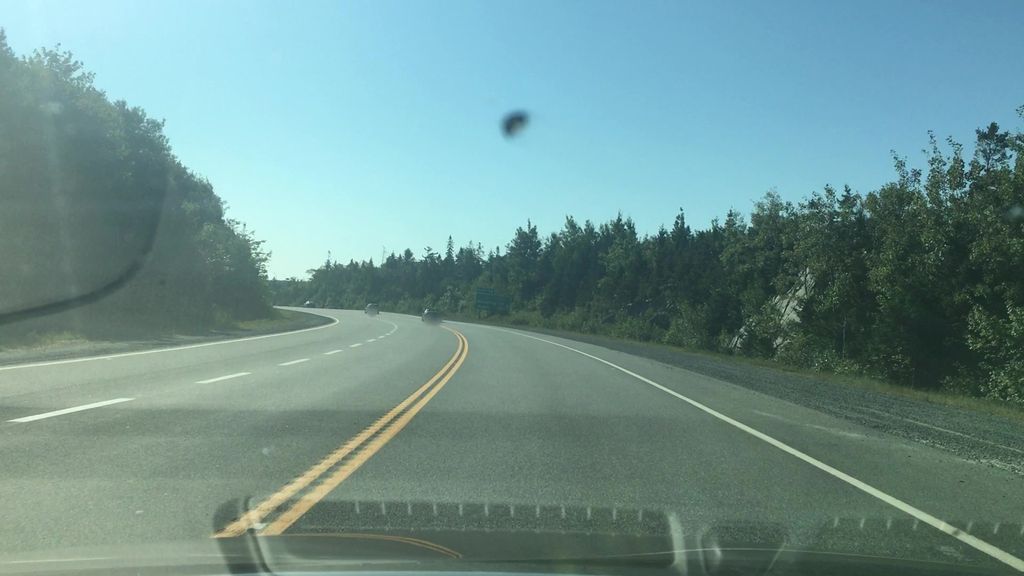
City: halifax